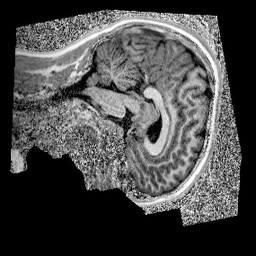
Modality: UNIT1
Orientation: sagittal
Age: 13
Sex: male
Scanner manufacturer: siemens
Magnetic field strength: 3 T
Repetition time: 4 s
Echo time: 0.00299 s